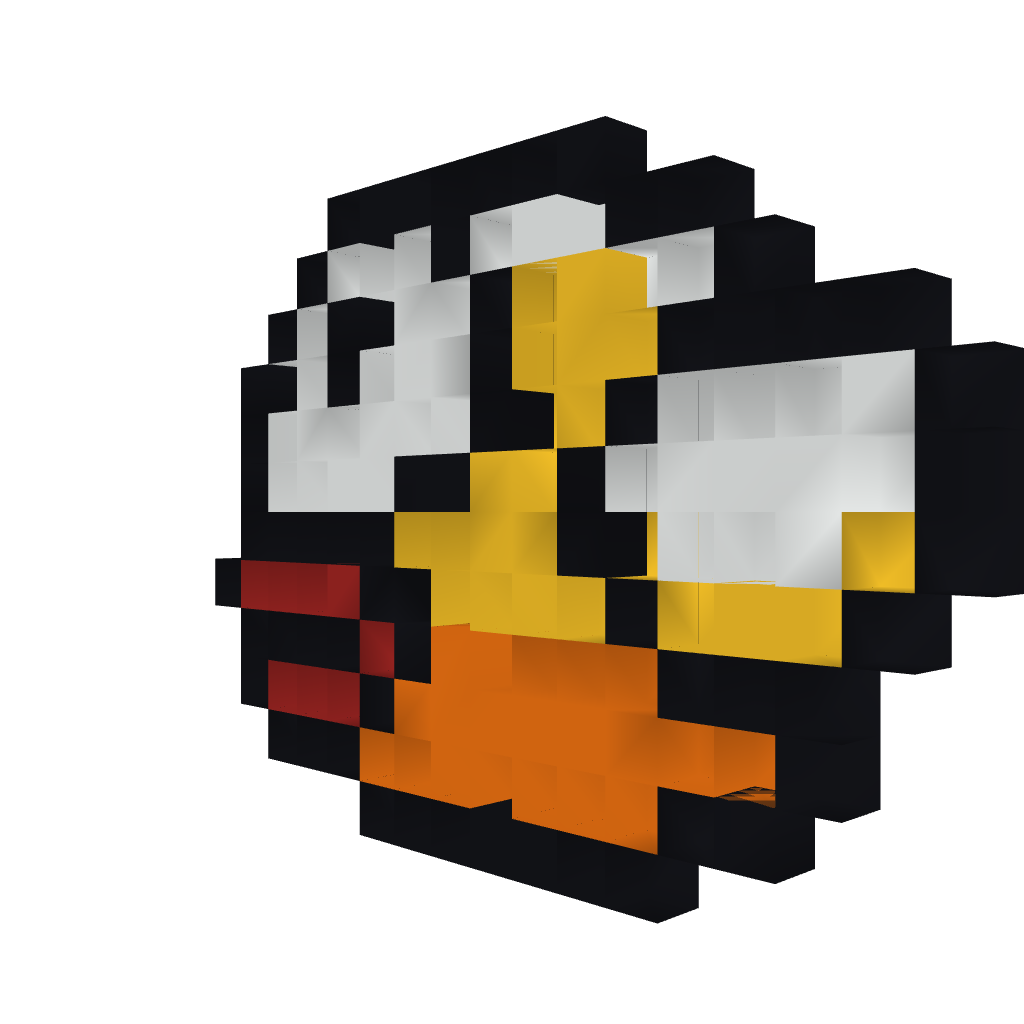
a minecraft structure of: Flappy bird